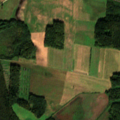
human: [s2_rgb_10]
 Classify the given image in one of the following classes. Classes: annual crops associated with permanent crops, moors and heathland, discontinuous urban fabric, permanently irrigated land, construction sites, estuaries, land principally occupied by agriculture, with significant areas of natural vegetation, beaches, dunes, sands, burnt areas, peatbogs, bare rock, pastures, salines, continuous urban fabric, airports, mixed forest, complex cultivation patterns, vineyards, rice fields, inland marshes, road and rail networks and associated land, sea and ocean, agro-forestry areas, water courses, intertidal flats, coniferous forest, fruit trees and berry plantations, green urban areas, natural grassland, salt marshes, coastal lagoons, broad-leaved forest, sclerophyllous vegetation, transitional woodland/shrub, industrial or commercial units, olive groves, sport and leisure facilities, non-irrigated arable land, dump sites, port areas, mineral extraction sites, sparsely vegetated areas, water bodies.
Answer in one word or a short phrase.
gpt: non-irrigated arable land, pastures, mixed forest